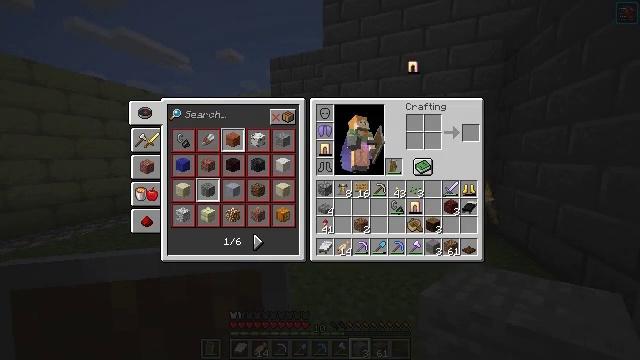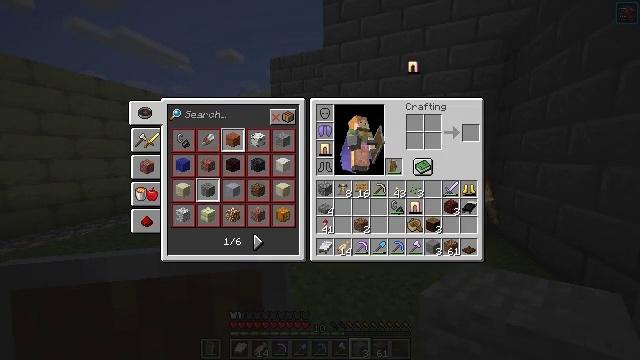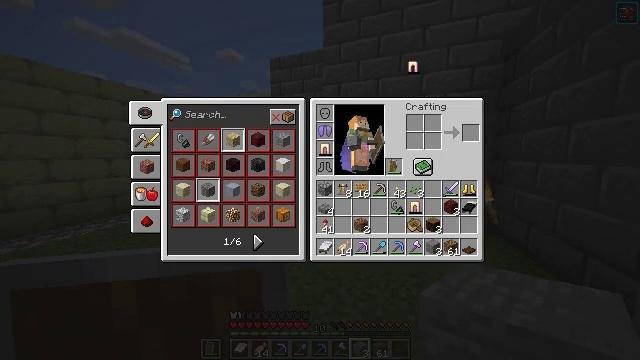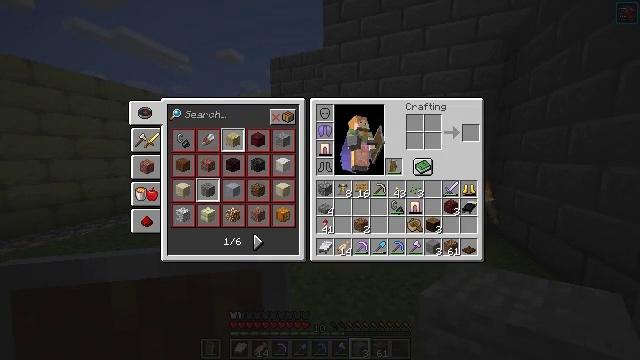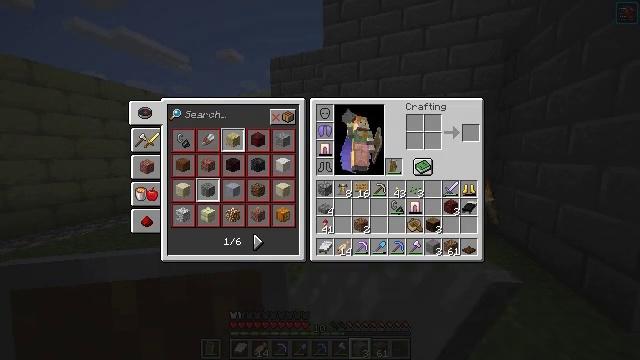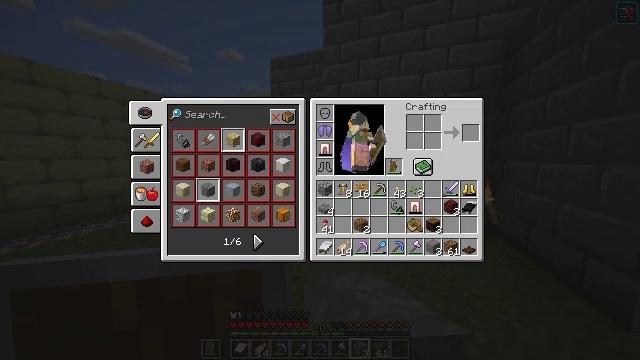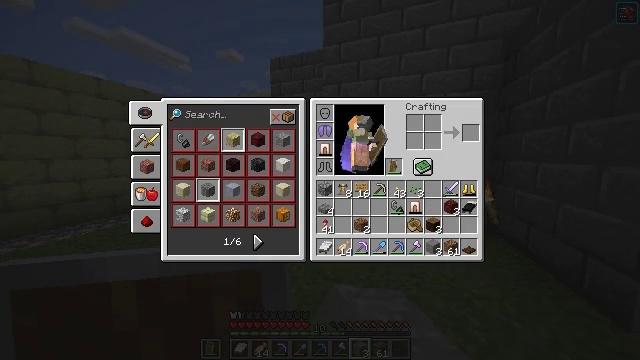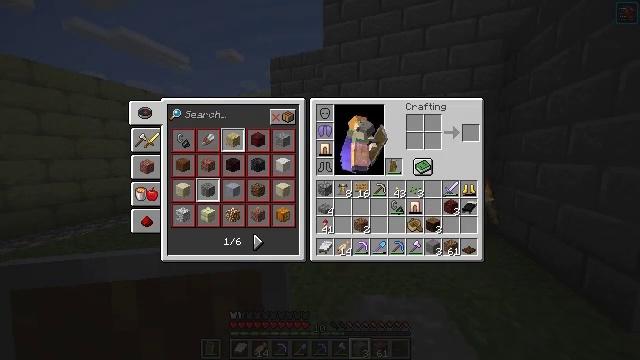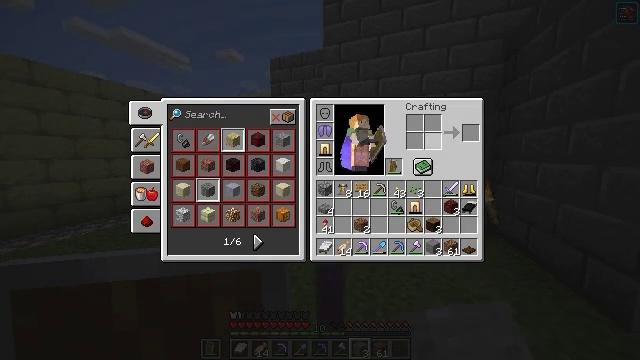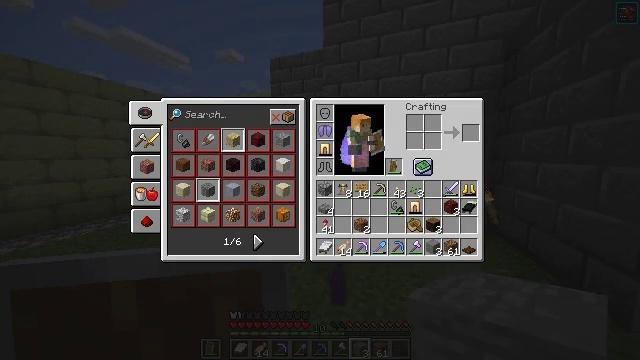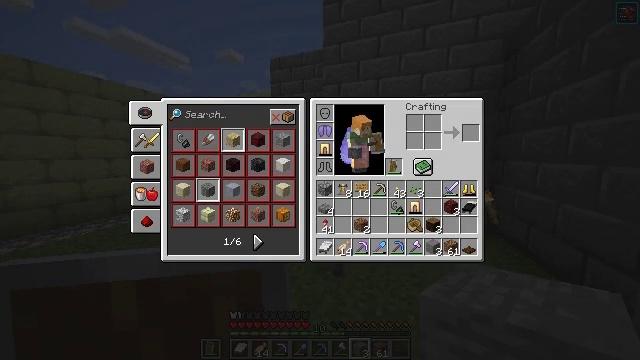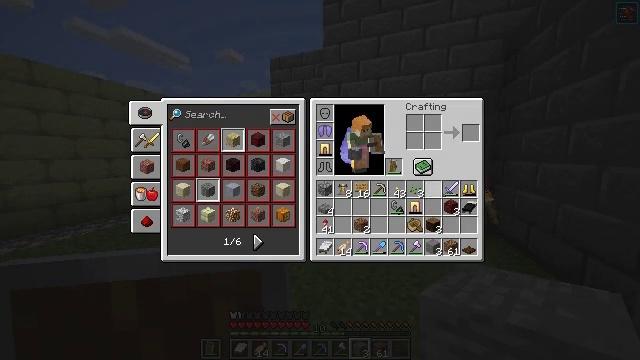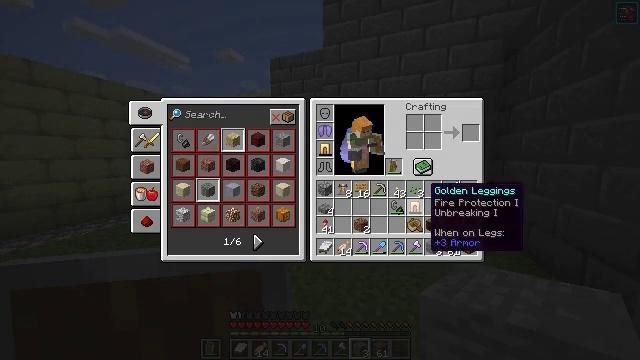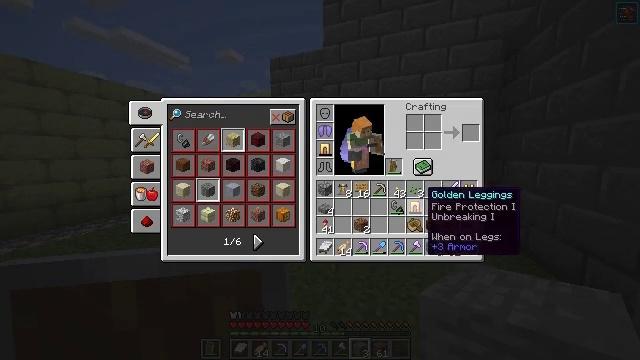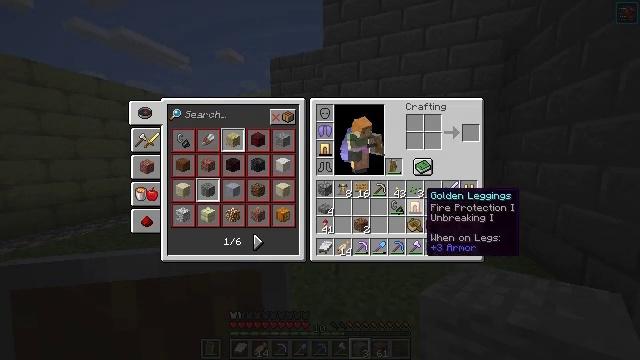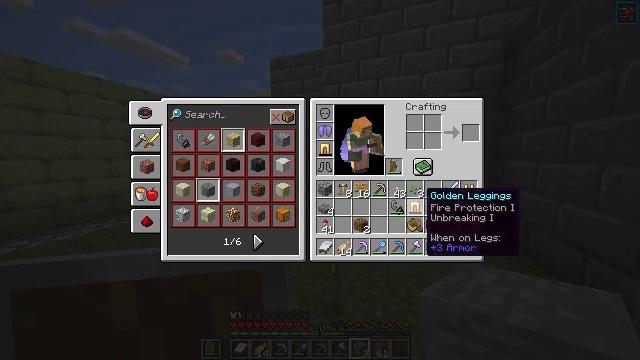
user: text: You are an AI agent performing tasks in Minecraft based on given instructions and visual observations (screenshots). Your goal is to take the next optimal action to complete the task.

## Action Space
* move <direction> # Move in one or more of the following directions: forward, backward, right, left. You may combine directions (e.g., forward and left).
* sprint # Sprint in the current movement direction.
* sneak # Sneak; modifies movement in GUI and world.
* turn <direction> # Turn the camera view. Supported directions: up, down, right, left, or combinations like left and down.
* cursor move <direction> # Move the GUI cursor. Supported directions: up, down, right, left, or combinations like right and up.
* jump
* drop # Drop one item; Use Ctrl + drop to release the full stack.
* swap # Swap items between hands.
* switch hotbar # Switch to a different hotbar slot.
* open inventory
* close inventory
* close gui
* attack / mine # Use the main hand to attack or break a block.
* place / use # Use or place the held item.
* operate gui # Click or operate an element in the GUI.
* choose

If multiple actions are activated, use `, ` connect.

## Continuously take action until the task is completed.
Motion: motion action
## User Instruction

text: Drop golden leggings.
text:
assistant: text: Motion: operate gui
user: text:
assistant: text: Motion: operate gui
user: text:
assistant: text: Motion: no_op
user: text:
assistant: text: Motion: no_op
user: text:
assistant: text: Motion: no_op
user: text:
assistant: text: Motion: no_op
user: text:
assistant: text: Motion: cursor move down
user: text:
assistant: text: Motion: cursor move right and down
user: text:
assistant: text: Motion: cursor move down
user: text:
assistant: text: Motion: cursor move down
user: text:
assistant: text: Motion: cursor move down
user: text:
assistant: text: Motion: no_op
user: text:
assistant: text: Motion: no_op
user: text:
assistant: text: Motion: no_op
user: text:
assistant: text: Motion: no_op
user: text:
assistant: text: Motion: operate gui
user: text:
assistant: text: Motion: operate gui
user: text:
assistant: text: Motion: cursor move up
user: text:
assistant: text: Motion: cursor move up
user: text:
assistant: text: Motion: cursor move up
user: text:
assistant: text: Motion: no_op
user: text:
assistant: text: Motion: operate gui
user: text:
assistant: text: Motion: operate gui
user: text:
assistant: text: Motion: no_op
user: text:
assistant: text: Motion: cursor move down
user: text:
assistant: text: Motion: cursor move right and down
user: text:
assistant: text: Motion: cursor move right and down
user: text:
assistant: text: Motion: cursor move right and down
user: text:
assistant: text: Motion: no_op